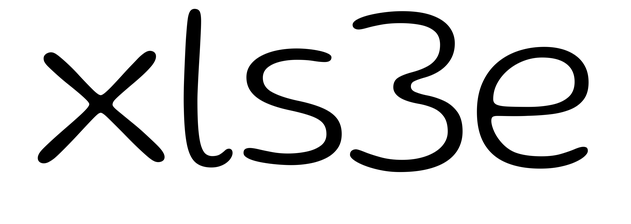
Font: Gluten_ExtraLight